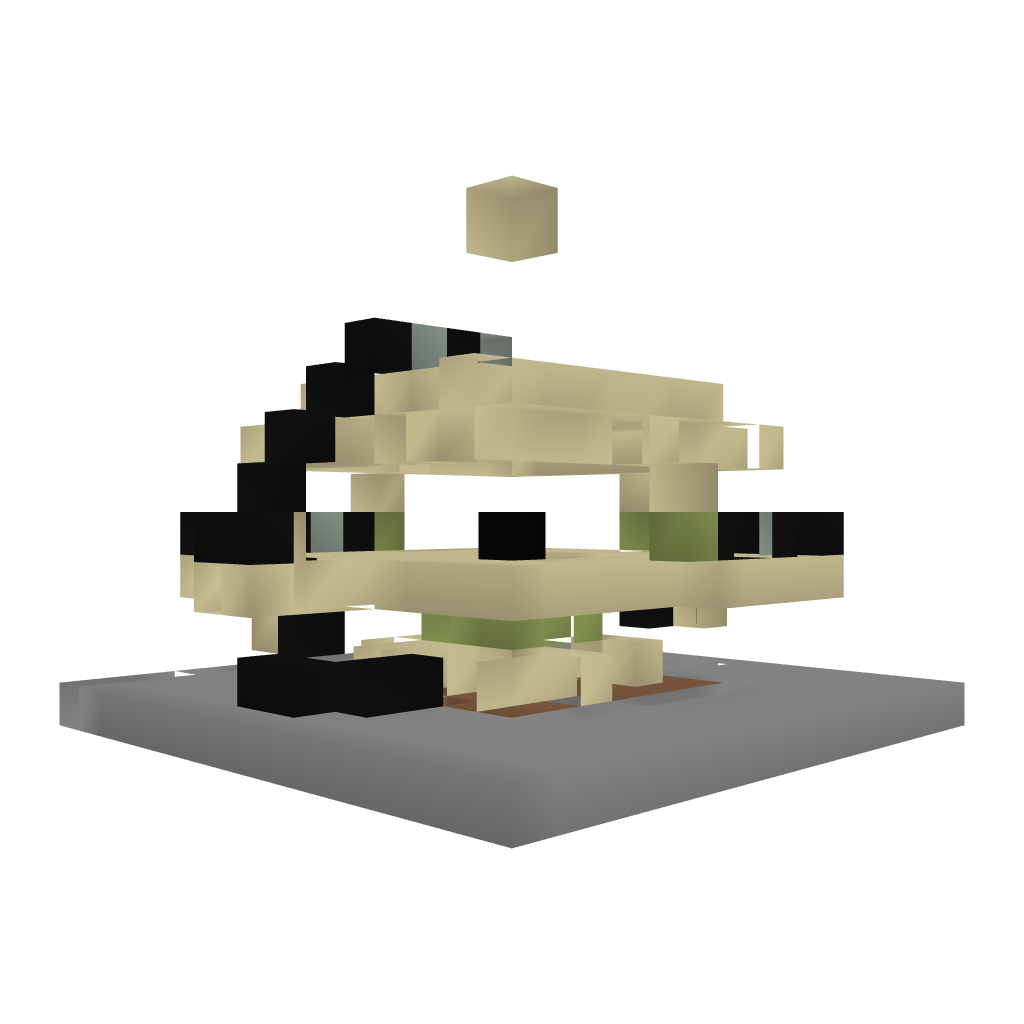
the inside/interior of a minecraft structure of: Turn Table Room